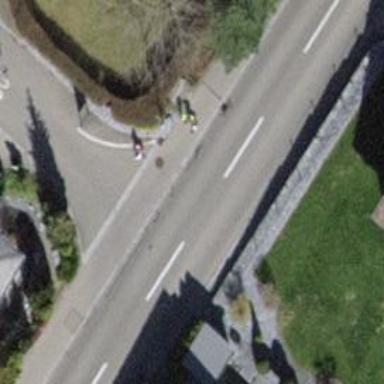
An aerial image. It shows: Unmarked road crossing.